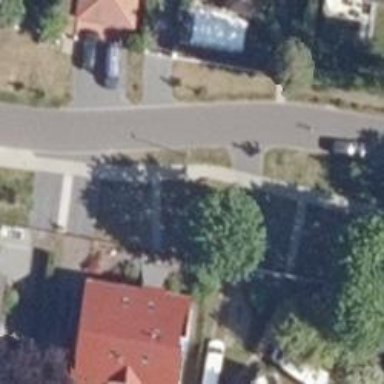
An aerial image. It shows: Sidewalk along the footway.